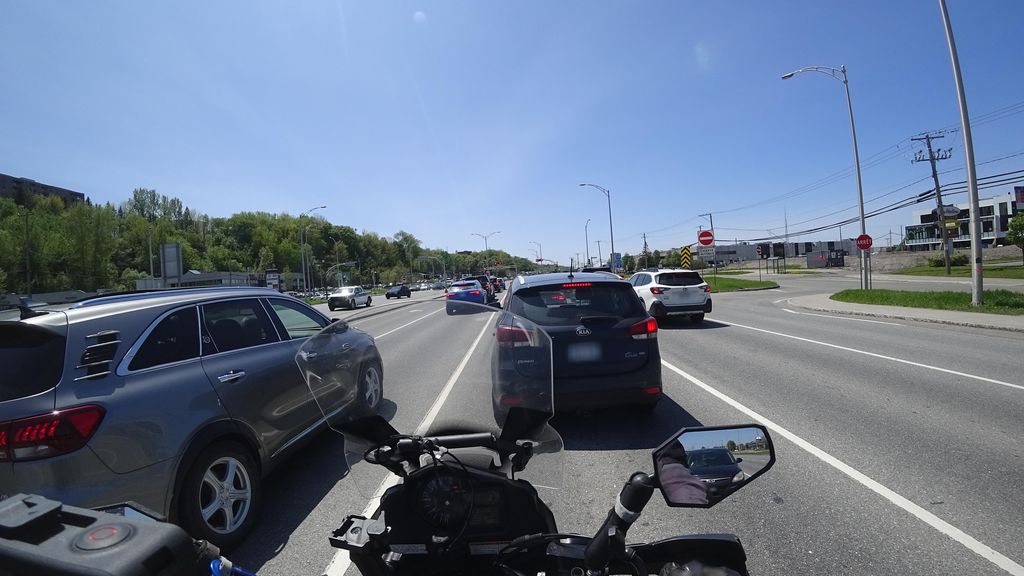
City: quebec_city